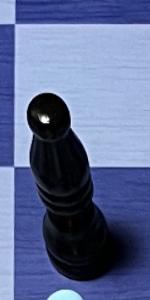
Label: Bishop_Black